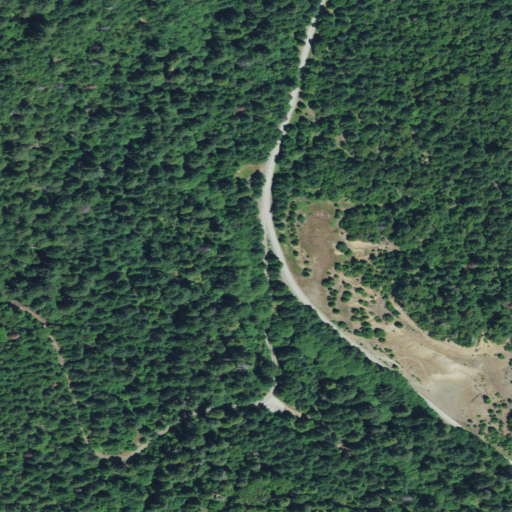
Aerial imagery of valley in Oregon named Crapsey Gulch containing evergreen forest, open development, low intensity development, and medium intensity development